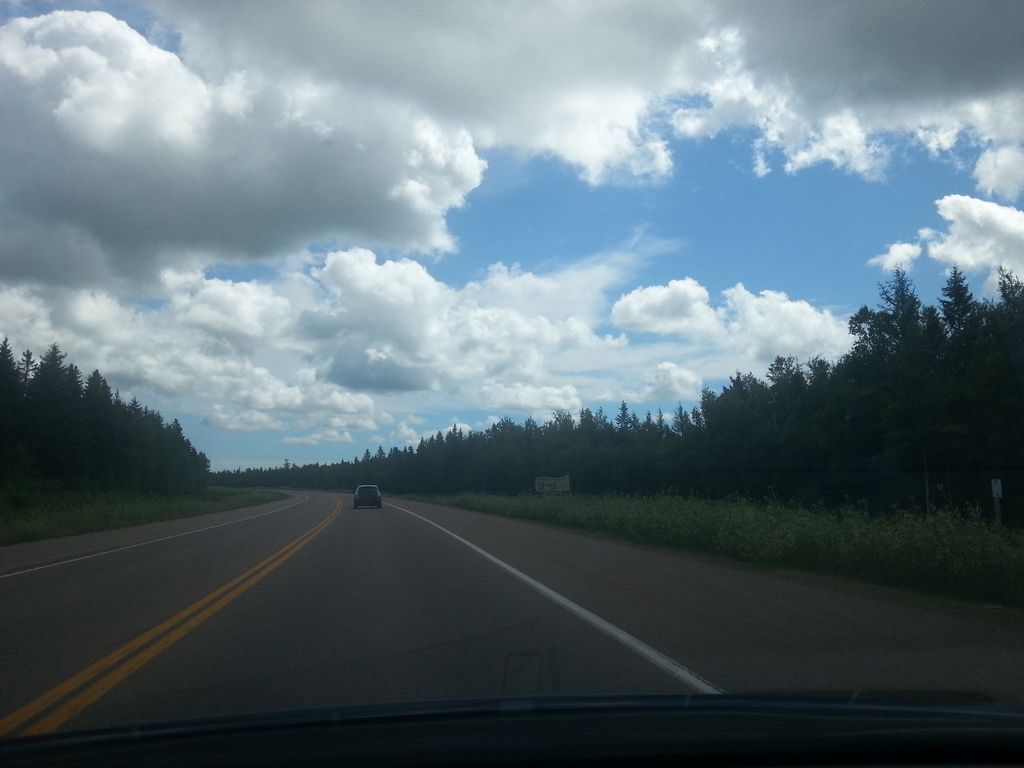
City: charlottetown